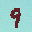
Label: 9